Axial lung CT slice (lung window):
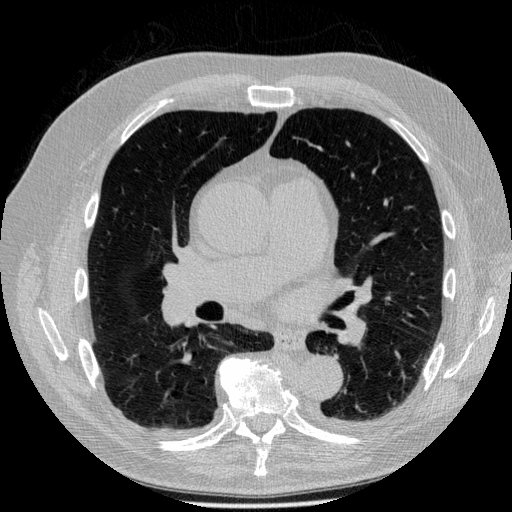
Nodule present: no